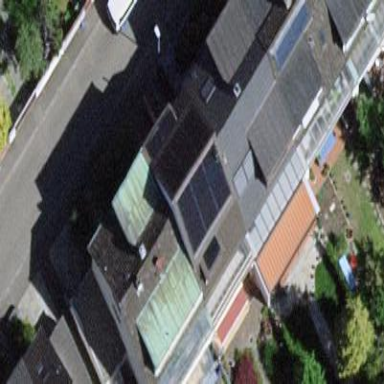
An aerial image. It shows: Terrace building.